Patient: sex F, age 71
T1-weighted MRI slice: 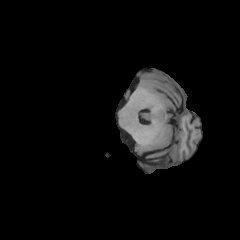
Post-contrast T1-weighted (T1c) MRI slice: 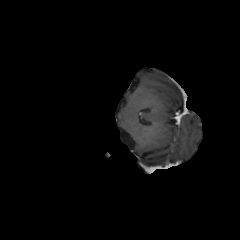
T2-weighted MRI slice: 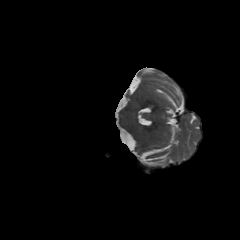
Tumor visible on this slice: no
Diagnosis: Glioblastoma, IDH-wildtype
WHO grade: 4